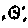
Label: moon